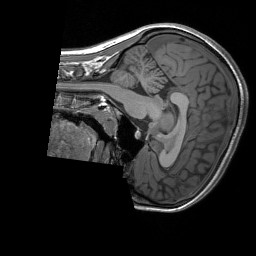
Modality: T1w
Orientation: sagittal
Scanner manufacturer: siemens
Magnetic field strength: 3 T
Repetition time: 1.76 s
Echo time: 0.0022 s